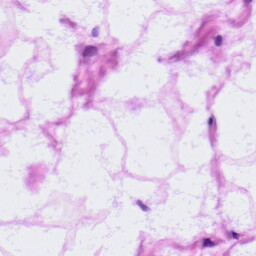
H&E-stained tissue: LymphNode